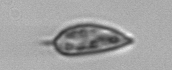
Label: Prorocentrum_triestinum